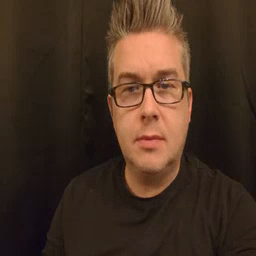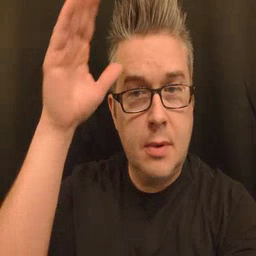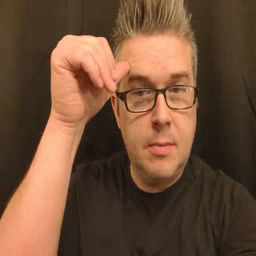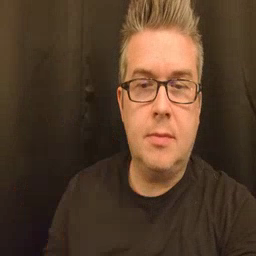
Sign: donkey